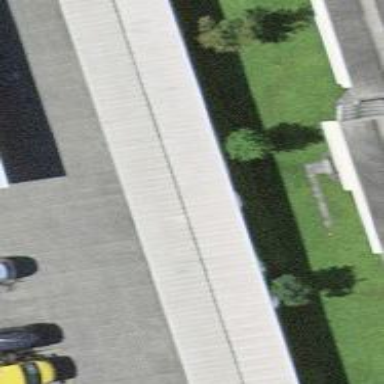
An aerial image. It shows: Carport structure.